Chest X-ray:
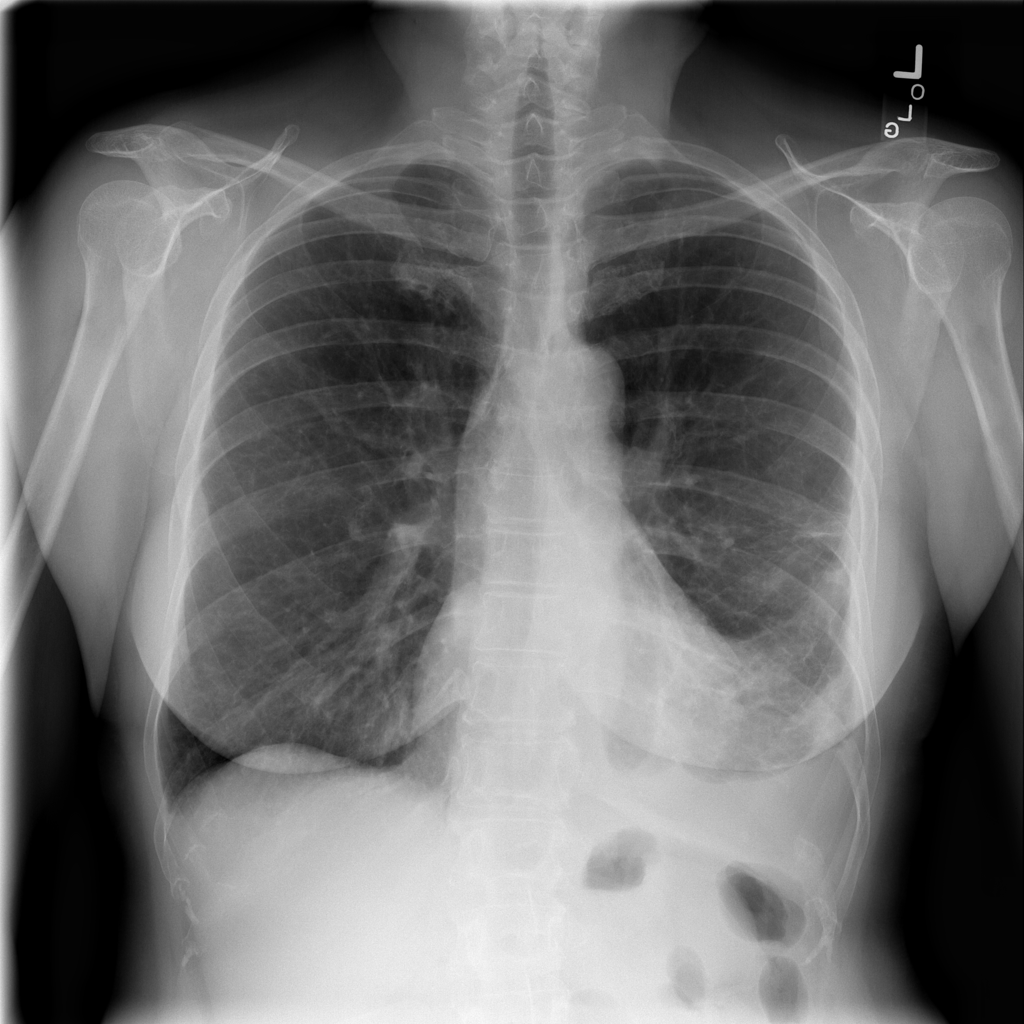
Findings: Effusion, Consolidation
No abnormal finding: no